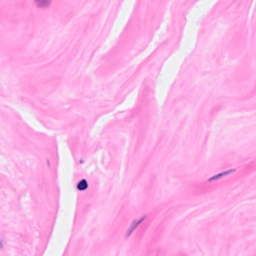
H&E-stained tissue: Breast